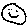
Label: smiley face